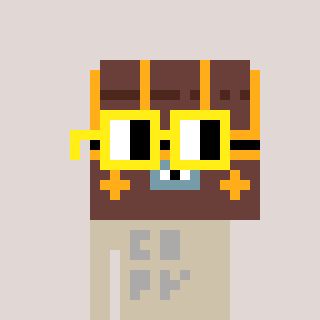
a pixel art character with square yellow glasses, a treasure chest-shaped head and a bege-colored body on a warm background